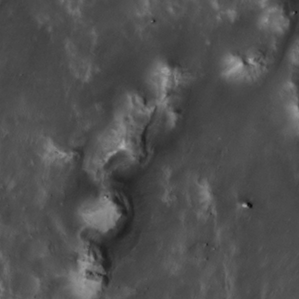
Label: non_frost